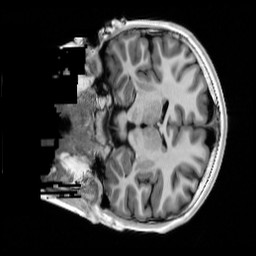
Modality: T1w
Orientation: coronal
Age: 11
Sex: male
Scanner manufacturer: siemens
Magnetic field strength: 3 T
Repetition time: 4 s
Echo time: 0.00289 s